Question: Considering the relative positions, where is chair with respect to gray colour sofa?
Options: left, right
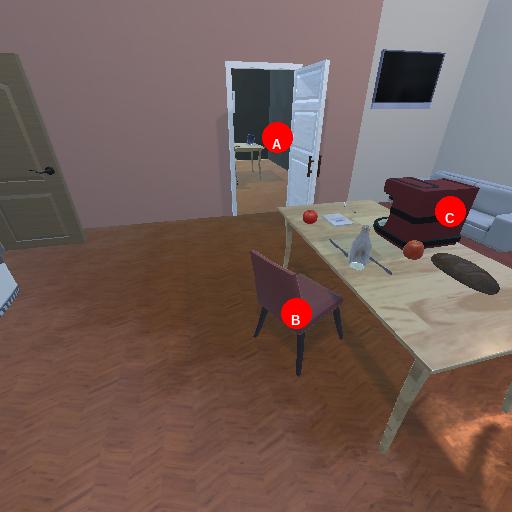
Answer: left